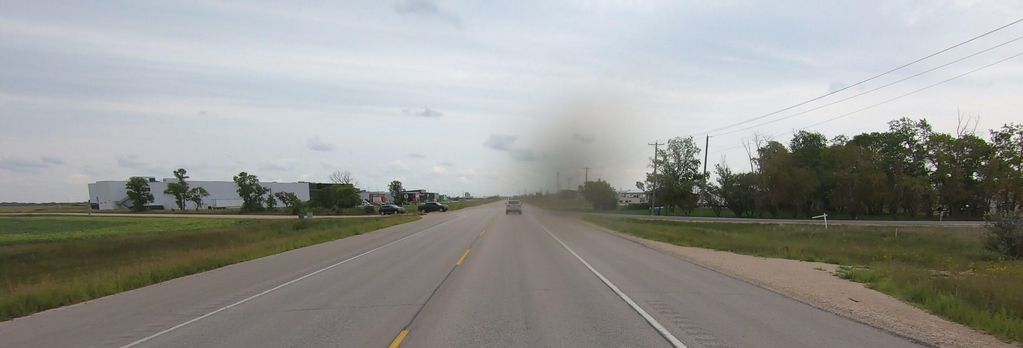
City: winnipeg